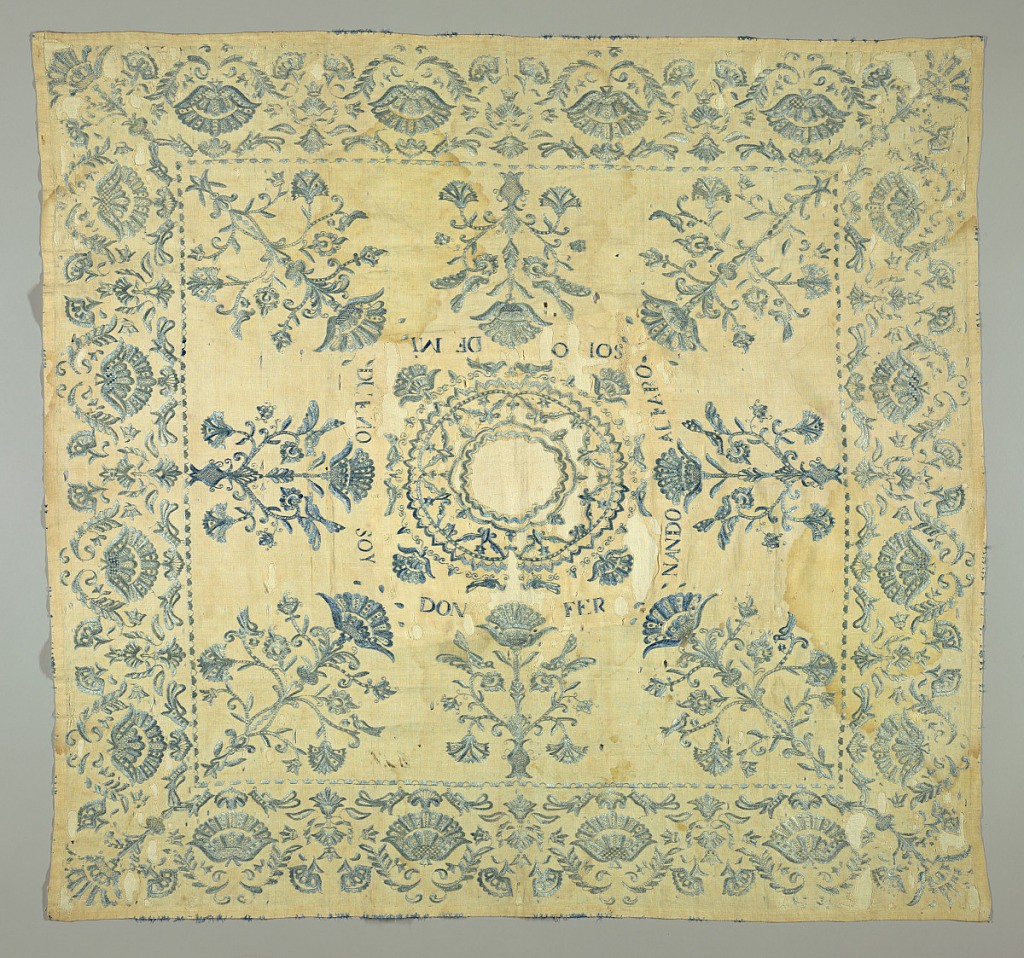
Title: Cover
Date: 1800–1850
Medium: linen, silk Technique: embroidered
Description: Circular motif of birds and flowers placed in center; inscriptions and eight vases with flowers surround it. Border of flowers and birds.